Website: lowes
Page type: customer-info-address
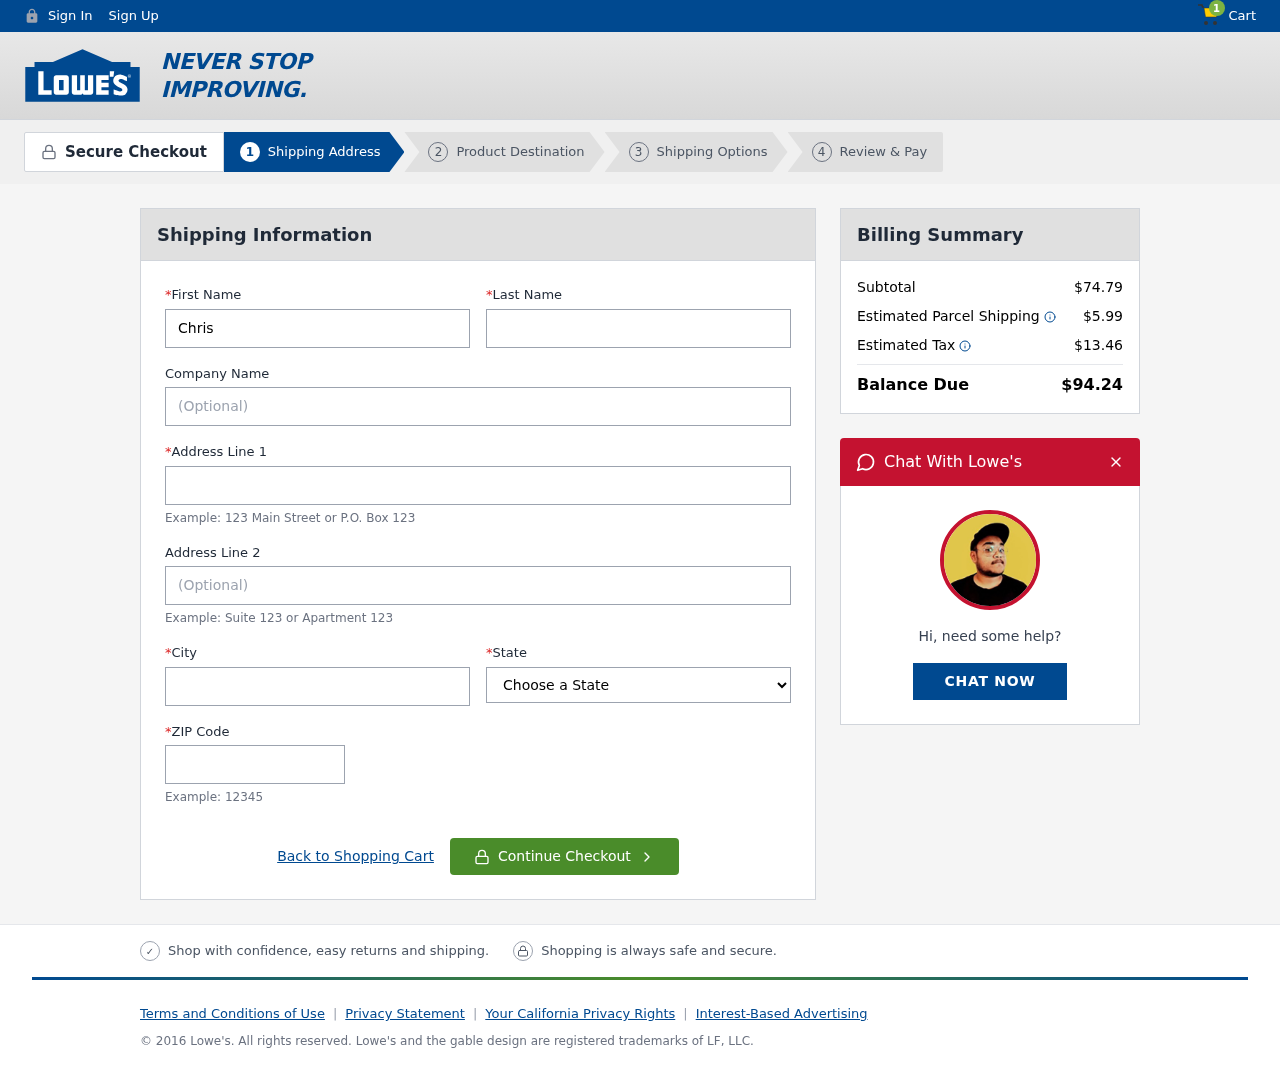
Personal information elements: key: PII_CITY
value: Stevenstown
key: PII_FIRSTNAME
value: Christopher
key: PII_LASTNAME
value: Brown
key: PII_POSTCODE
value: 02885
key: PII_STATE
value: Maryland
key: PII_STREET
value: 676 Susan Creek
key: PII_STREET2
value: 98911 Carla Islands
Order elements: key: ORDER_NUM_ITEMS
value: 1
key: ORDER_SUBTOTAL
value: $74.79
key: ORDER_SHIPPING_COST
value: $5.99
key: ORDER_TAX
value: $13.46
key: ORDER_TOTAL
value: $94.24